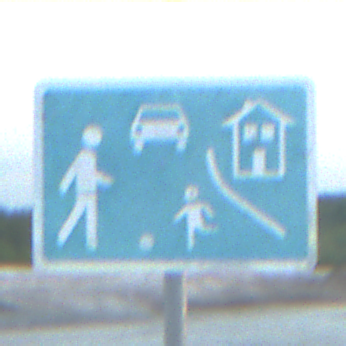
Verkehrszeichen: BeginnVerkehrsberuhigterBereich
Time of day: SunriseSunset
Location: Outdoor (Beach)
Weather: PartlyCloudy
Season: NotSpecified
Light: Natural